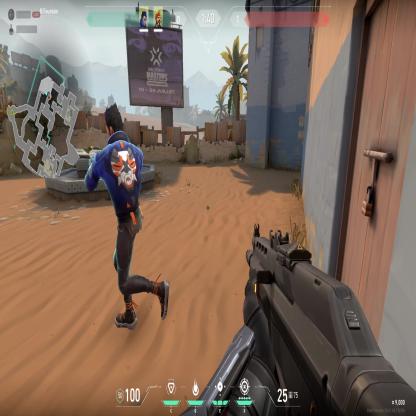
Label: teammate